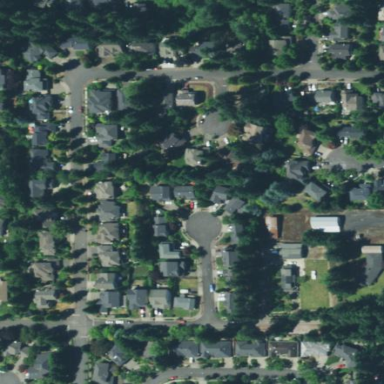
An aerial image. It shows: This residential area consists of single-family homes.